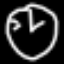
Label: clock